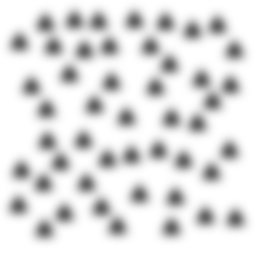
Squares: 0
Triangles: 48
Stars: 0
Total shapes: 48